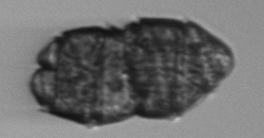
Label: Margalefidinium